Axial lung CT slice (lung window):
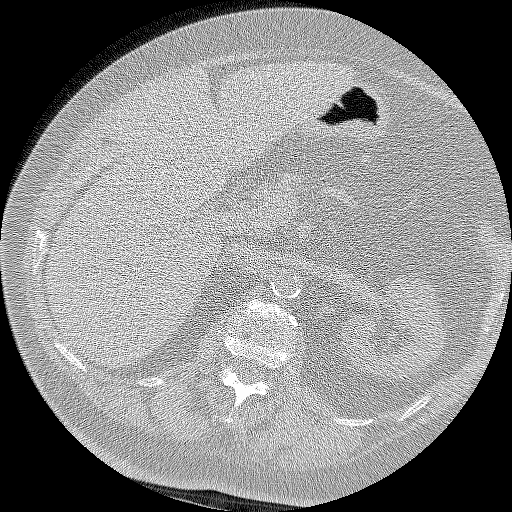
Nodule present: no